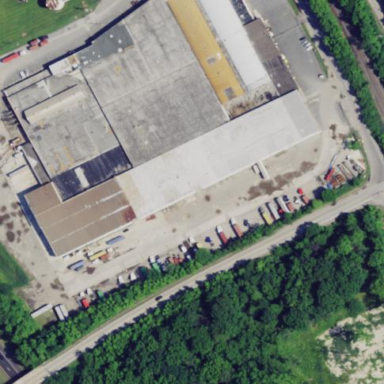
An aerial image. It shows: Industrial area.